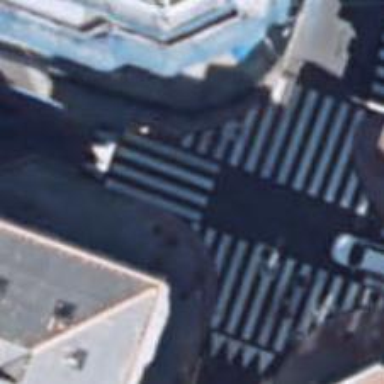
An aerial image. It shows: Uncontrolled zebra crossing on the road.